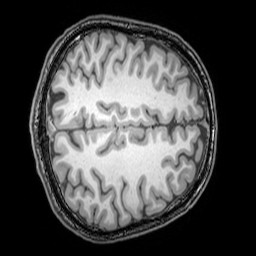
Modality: T1w
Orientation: axial
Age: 26
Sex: male
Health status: healthy
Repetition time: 0.081 s
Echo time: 0.037 s